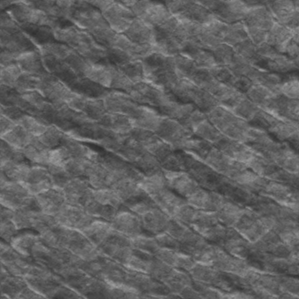
Label: frost